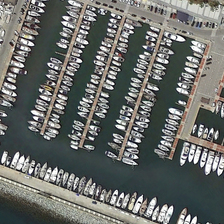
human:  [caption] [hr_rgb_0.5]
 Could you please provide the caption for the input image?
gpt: a large number of white ships parked in the port .

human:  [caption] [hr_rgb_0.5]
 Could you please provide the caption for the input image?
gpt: a large number of white ships parked in the port .

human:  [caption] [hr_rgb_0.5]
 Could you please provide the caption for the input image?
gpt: a large number of cars are parked on the road in the harbour .

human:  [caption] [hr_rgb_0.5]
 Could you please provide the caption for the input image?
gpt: a large number of cars are parked on the road in the harbour .

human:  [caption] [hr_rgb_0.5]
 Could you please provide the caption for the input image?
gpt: a large number of white ships parked in the port .